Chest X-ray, PA view. Patient: 21 years old, sex F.
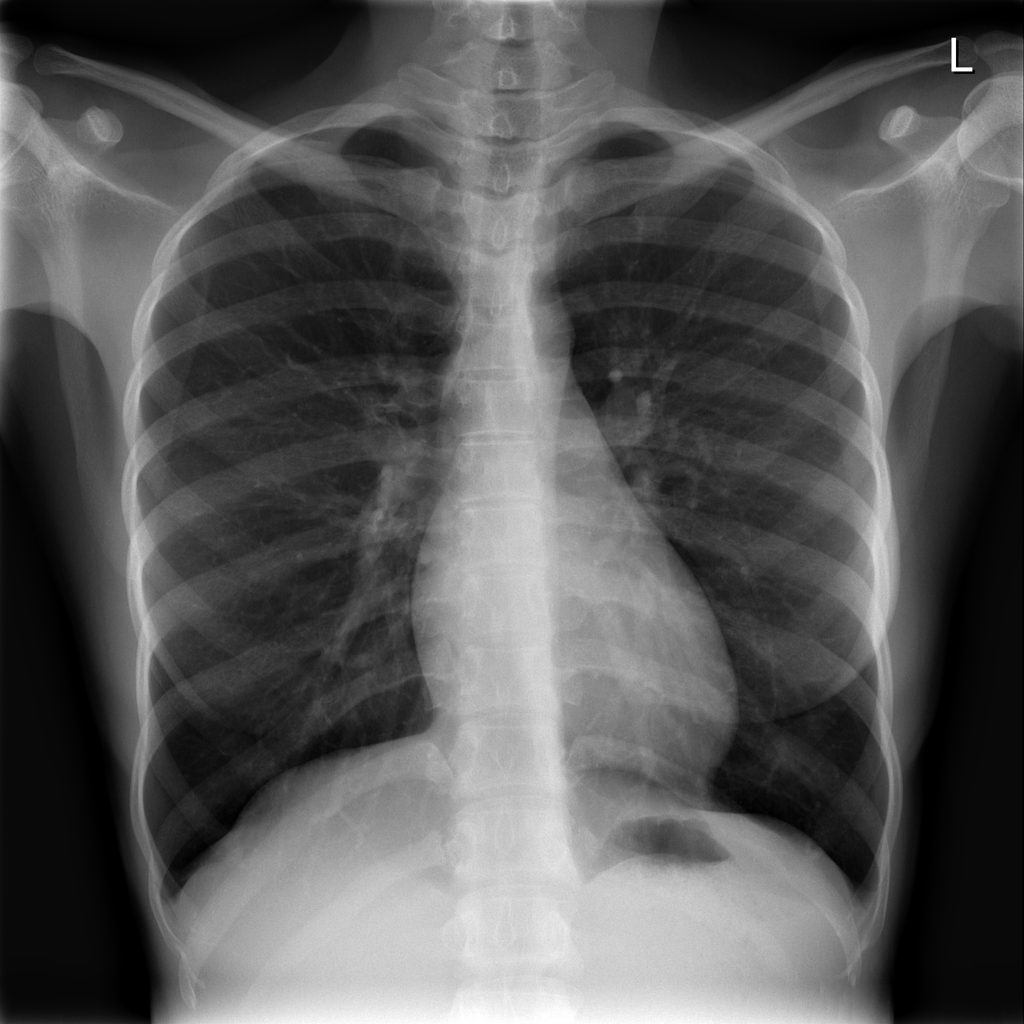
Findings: No Finding